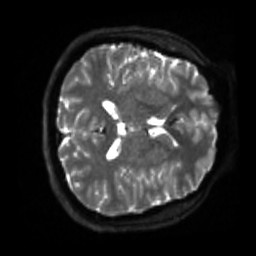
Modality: sbref
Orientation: axial
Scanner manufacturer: siemens
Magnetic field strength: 3 T
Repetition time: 4 s
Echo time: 0.0594 s